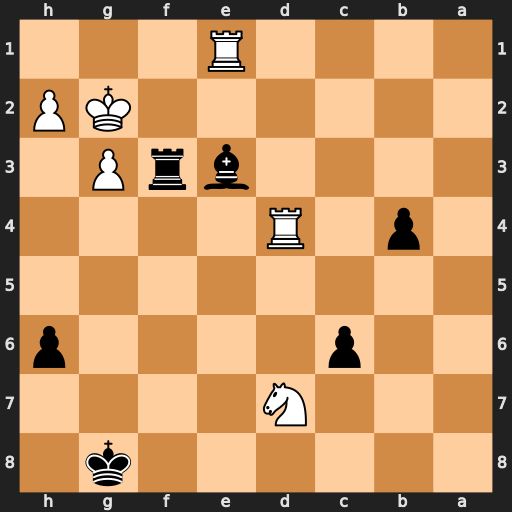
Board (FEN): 6k1/3N4/2p4p/8/1p1R4/4brP1/6KP/4R3
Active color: b
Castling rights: -
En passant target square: -
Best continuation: Rf2+ Kh3 Bxd4